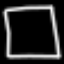
Label: square